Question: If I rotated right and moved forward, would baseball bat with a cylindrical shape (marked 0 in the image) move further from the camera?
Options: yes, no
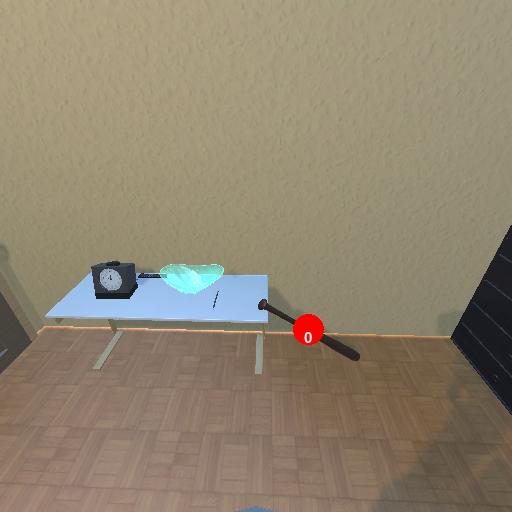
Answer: yes